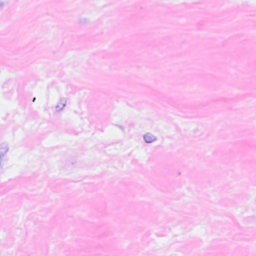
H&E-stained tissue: Breast